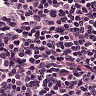
Metastatic tissue present: no